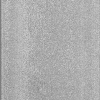
Atmospheric dust classification: dusty